Interaction volume radius: 10 \u00c5
Interaction volume height: 10 \u00c5
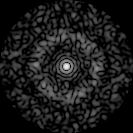
Disorder parameter: 0.8525